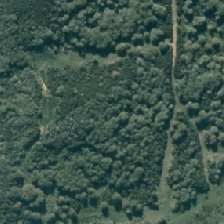
Land cover: deciduous_hardwood